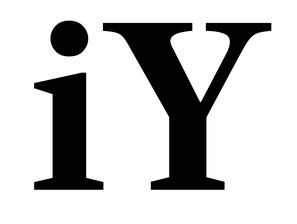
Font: LibreCaslonText_Bold